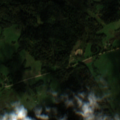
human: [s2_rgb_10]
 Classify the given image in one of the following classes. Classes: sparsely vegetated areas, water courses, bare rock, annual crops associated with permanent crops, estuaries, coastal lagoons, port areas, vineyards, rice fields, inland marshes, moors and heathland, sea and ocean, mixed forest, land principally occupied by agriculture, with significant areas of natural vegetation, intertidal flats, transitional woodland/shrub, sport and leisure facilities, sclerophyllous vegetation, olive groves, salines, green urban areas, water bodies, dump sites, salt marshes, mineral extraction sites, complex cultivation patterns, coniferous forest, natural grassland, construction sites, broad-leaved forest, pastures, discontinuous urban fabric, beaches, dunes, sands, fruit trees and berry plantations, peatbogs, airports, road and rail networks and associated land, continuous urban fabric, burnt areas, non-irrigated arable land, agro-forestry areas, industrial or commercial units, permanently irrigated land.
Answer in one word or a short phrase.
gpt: pastures, land principally occupied by agriculture, with significant areas of natural vegetation, broad-leaved forest, mixed forest, transitional woodland/shrub